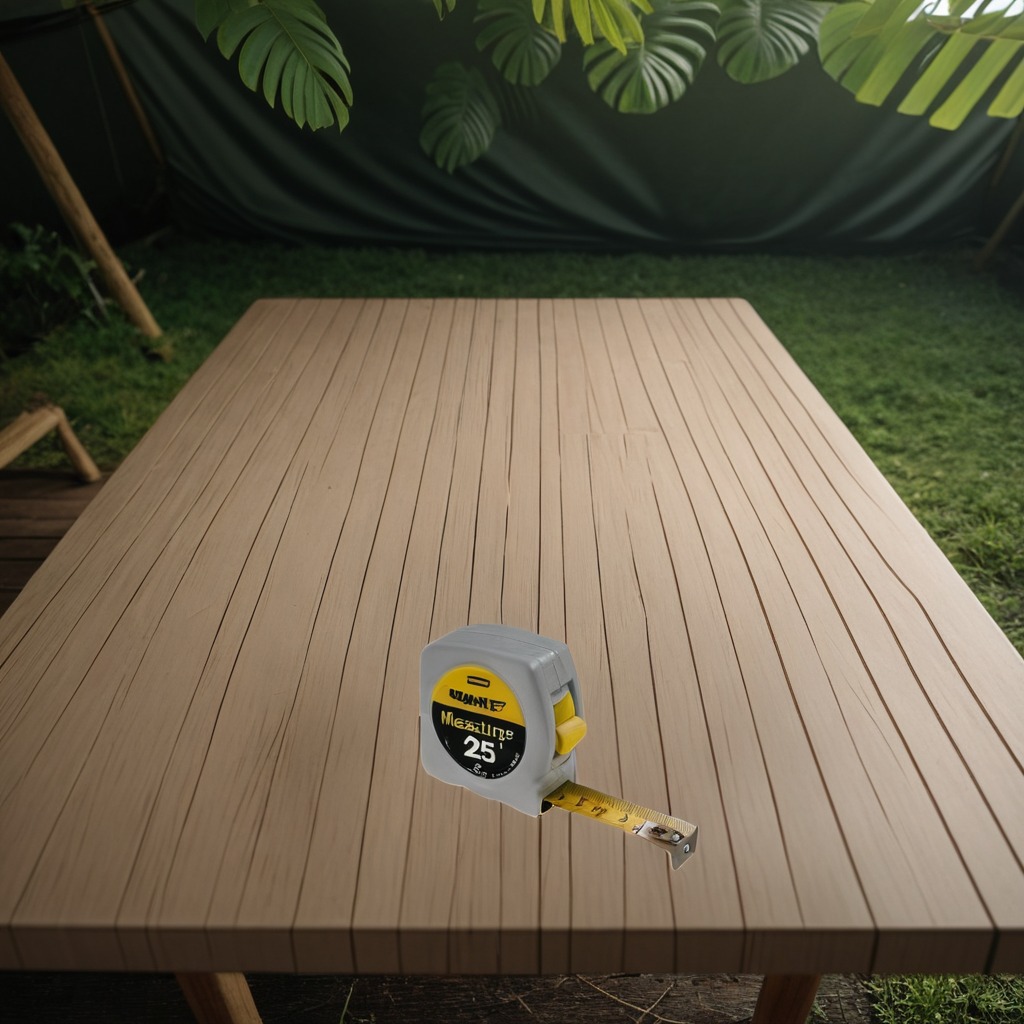
A measuring tape is lying on a clean wooden table inside a jungle field workshop tent humid ambient light worn but.